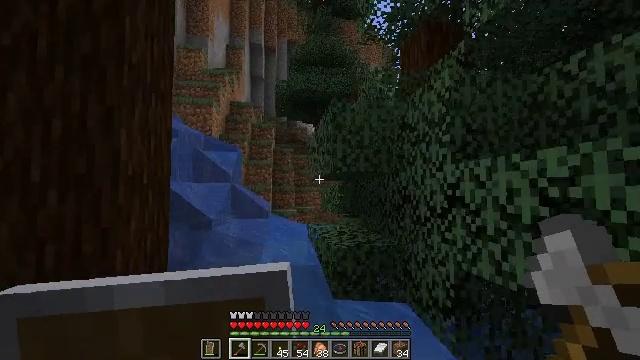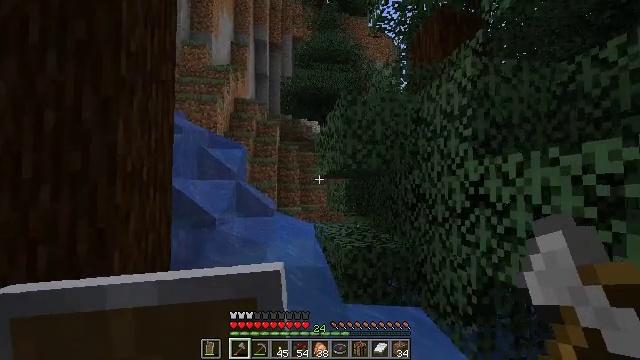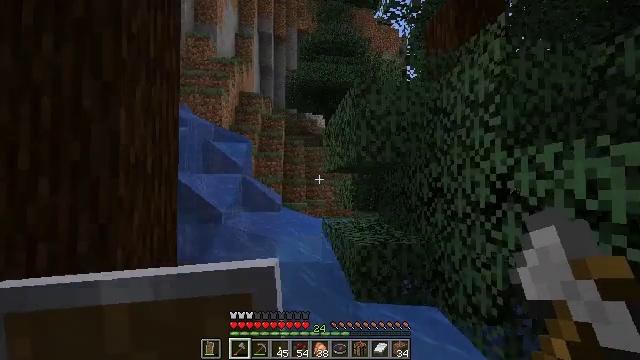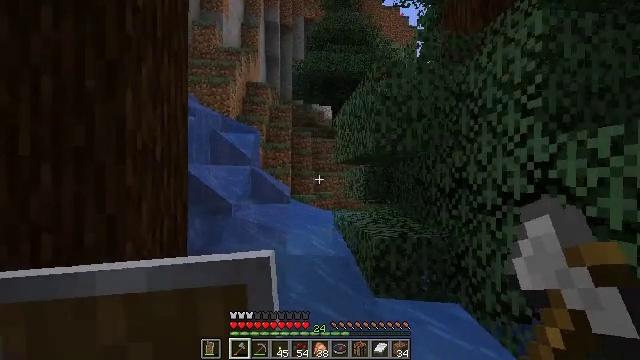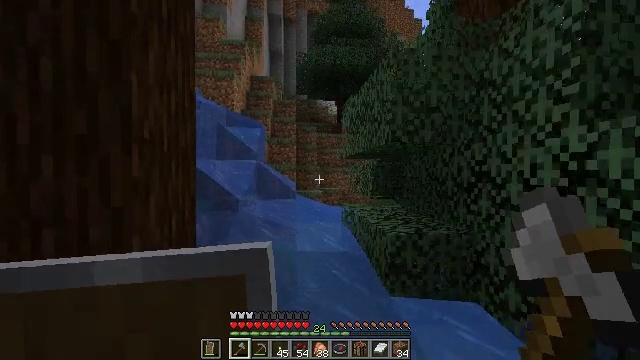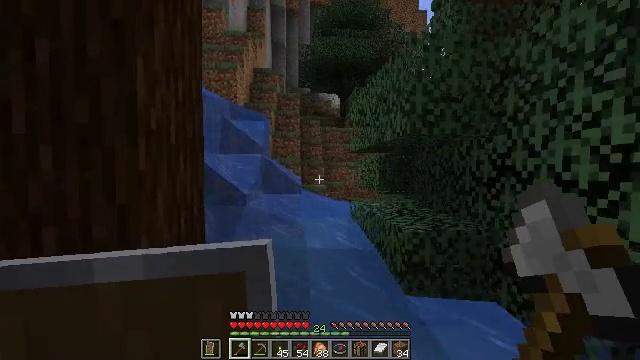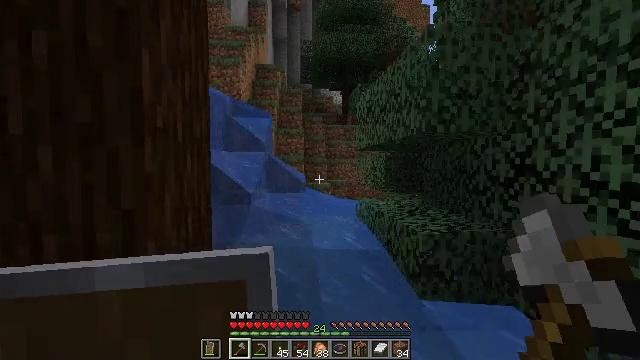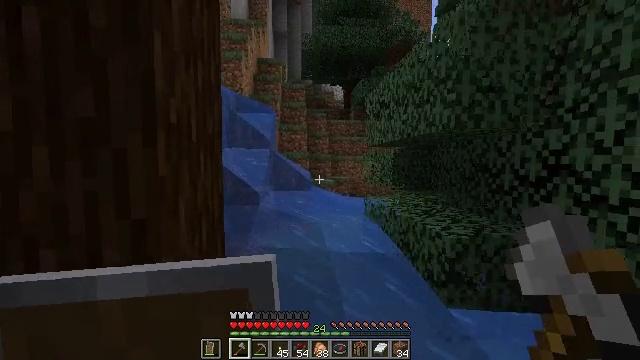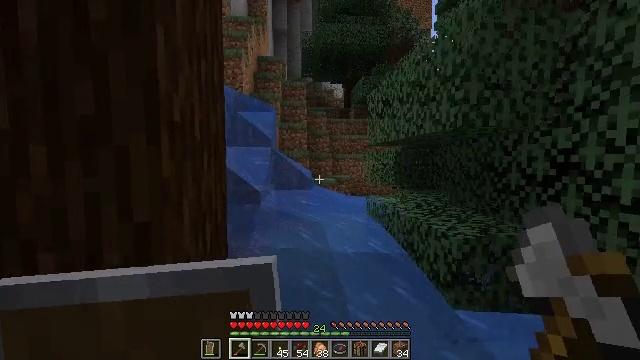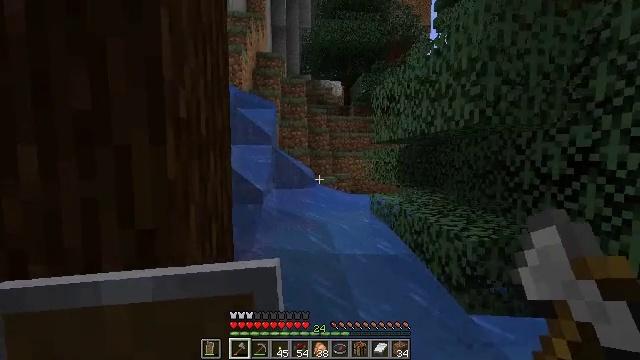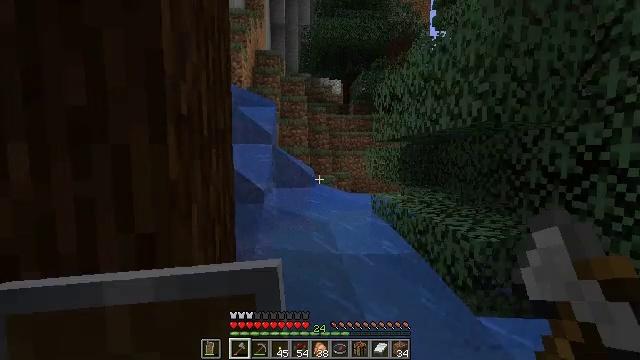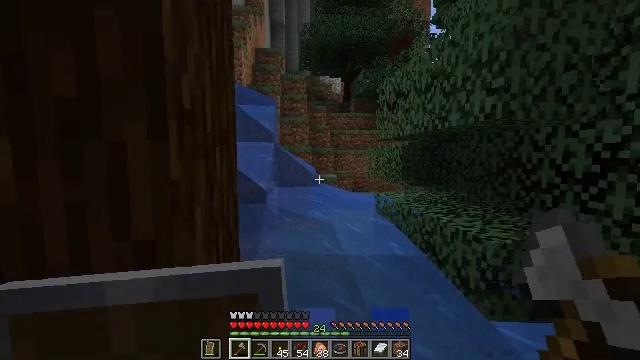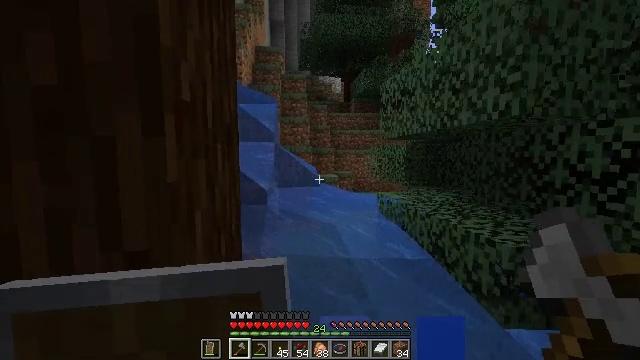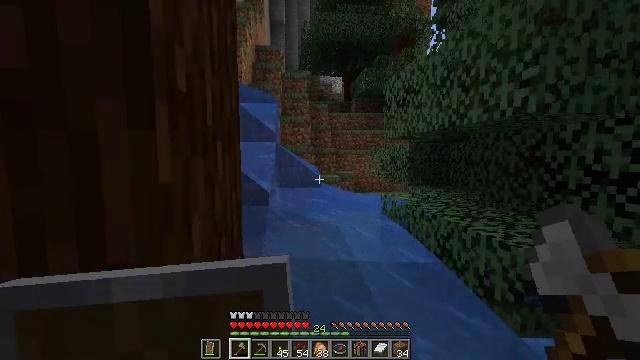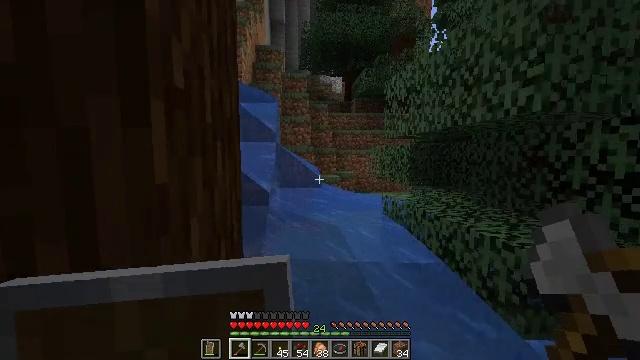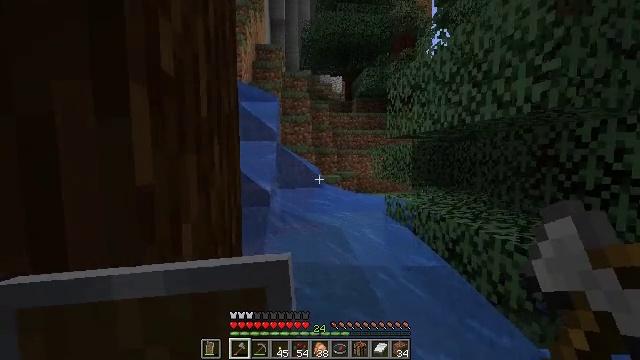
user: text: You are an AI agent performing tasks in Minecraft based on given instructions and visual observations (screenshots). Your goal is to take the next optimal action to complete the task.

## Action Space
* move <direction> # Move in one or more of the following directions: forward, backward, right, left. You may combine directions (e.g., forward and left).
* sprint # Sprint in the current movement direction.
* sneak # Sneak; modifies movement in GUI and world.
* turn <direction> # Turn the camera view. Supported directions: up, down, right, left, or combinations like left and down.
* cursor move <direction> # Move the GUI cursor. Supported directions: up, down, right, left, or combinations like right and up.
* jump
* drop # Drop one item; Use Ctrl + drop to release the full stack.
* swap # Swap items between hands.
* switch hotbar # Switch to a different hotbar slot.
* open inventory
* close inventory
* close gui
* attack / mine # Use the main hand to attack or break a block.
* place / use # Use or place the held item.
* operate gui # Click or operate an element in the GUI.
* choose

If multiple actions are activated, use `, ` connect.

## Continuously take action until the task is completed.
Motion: motion action
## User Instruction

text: Punch the spruce leaves to get saplings.
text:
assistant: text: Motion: move forward and move left
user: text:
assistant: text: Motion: move forward and move left, turn down
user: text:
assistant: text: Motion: move forward and move left, turn left and down
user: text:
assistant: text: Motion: move forward and move left, turn down
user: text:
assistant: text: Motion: move forward and move left, turn down
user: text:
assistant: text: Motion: move forward and move left
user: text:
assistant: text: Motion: move forward and move left
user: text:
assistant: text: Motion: move forward
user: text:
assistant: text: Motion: move forward
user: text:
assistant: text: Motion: move forward
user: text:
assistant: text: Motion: move forward
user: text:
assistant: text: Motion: move forward
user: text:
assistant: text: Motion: move forward
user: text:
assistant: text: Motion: move forward
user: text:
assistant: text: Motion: move forward
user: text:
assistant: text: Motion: move forward
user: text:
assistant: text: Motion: move forward
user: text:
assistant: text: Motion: move forward
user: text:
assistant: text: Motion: move forward and move right
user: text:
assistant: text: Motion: move forward and move right
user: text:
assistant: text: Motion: move forward and move right
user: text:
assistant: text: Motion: move forward and move right
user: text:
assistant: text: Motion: move forward and move right
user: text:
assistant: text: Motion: move forward
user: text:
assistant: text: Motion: move forward
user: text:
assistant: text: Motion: move forward
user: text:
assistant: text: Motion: move forward
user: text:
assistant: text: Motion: move forward
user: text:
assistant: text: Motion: move forward
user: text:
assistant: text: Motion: move forward